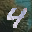
Label: 4